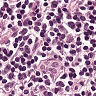
Metastatic tissue present: no